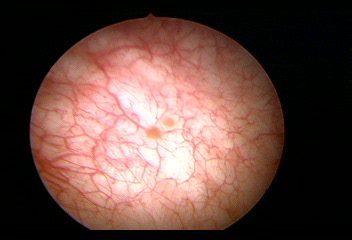
Modality: WLC
Class: Normal mucosa
Bladder cancer association: No